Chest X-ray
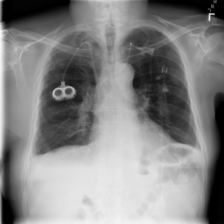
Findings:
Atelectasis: negative
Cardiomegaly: negative
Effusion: negative
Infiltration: negative
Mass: negative
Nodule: negative
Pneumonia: negative
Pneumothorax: negative
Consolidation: negative
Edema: negative
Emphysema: negative
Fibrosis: negative
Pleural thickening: negative
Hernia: negative